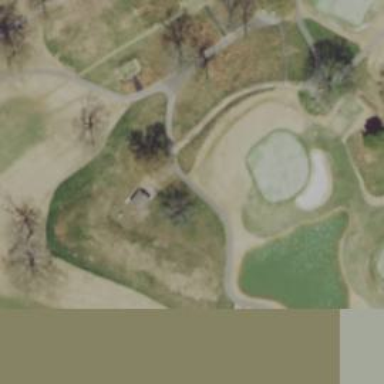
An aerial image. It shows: Pathway for golf carts.